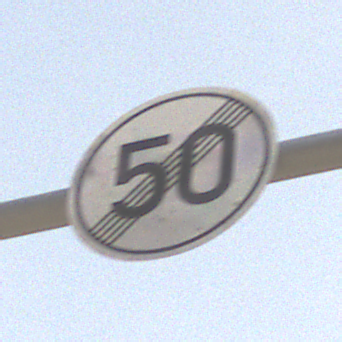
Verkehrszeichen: EndeGeschwindigkeit50
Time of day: MorningAfternoon
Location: Outdoor (Nature)
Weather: PartlyCloudy
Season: Winter
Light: Natural